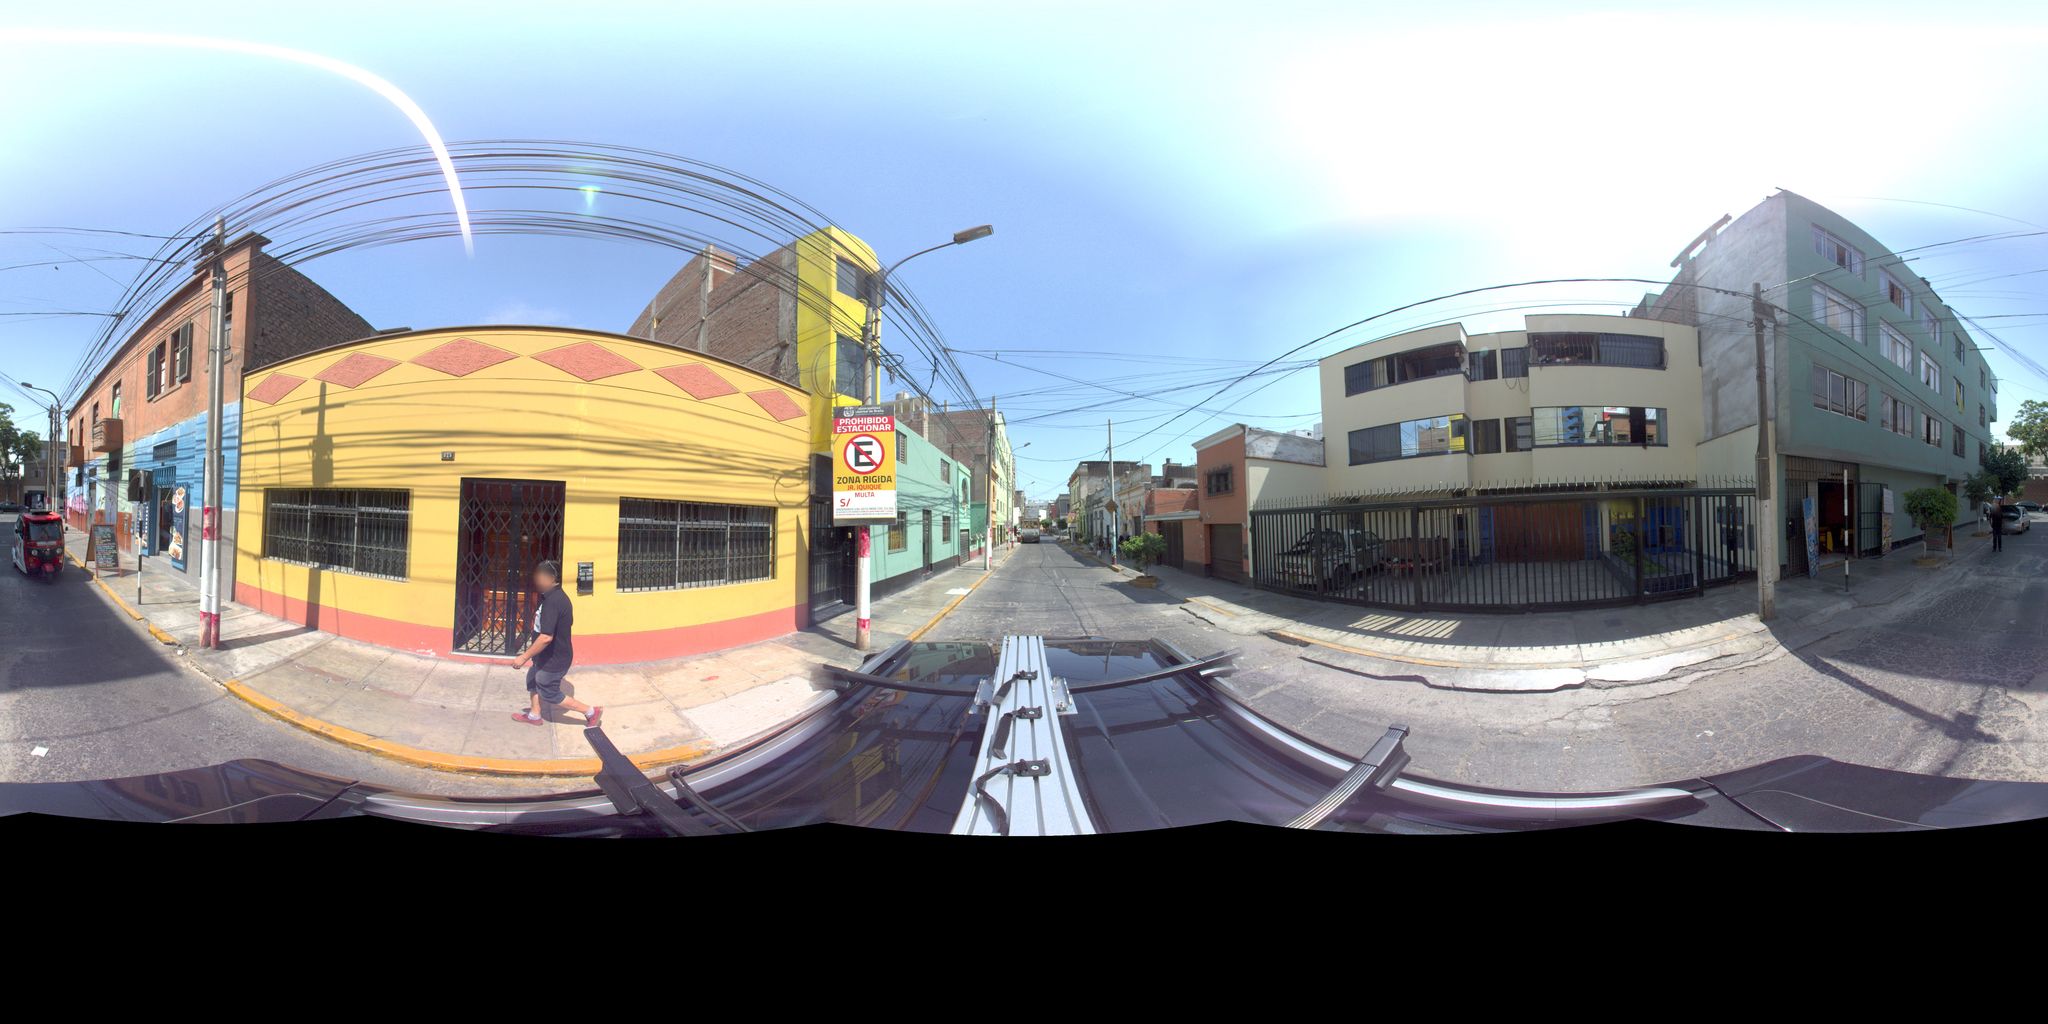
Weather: clear
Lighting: day
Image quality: good
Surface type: railway
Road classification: residential
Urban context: urban centre
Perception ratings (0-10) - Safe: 0.33, Lively: 4.05, Beautiful: 6.86, Boring: 3.11, Depressing: 8.39, Wealthy: 0.4